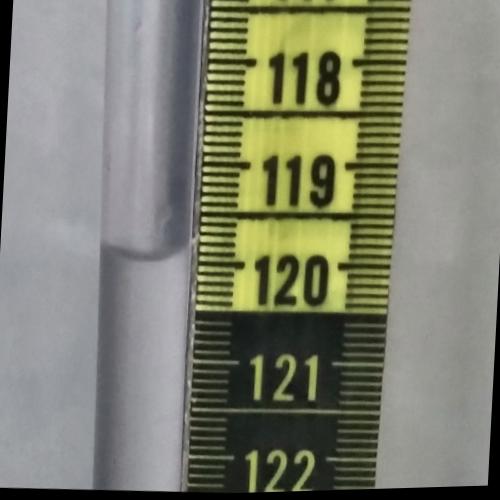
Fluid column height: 120.0 cm